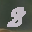
Label: 8